Question: I am trying to add buttons on image overlay in product page,
so everything works fine on desktop mode, but it's not responsible cause main image size is with percent, so I want to make it responsible,
Check screenshot how it looks on mobile and desktop below:

here are css
'''
.media {
display: inline-block;
position: relative;
vertical-align: top;
width: 100%;
height: auto;
}
.media__image { display: block; }
.media__body {
background: #000;
bottom: 0;
color: white;
font-size: 1em;
left: 0;
opacity: 0;
overflow: hidden;
position: absolute;
text-align: center;
top: 0;
right: 0;
-webkit-transition: 0.6s;
transition: 0.6s;
}
.media__body:hover { opacity: 0.7; }
.media_bodyline {
width:0%;
margin:15px auto;
background-color:#ffffff;
-webkit-transition: all 500ms ease-out;
-moz-transition: all 500ms ease-out;
-o-transition: all 500ms ease-out;
transition: all 500ms ease-out;
}
.media__body:hover .media_bodyline {
width:60%;
}
.media__body:hover:after,
.media__body:hover:before {
-webkit-transform: scale(1);
-ms-transform: scale(1);
transform: scale(1);
opacity: 1;
}
.buyicon {
height:42px!important;
width:42px!important;
display: inline!important;
}
.media__body div { padding-bottom: 10px !important; }
.media__body p { margin-bottom: 1.5em; }
.media__mid {
width: 100%;
height: 50%;
top: 30%;
margin: 0px auto;
position: relative;}
'''
and html
'''
<div class="media"><a href="<?php the_permalink(); ?>">
<?php
/**
* woocommerce_before_shop_loop_item_title hook
*
* @hooked woocommerce_show_product_loop_sale_flash - 10
* @hooked woocommerce_template_loop_product_thumbnail - 10
*/
do_action( 'woocommerce_before_shop_loop_item_title' );
?>
</a>
<div class="media__body">
<div class="media__mid">
<div><a href="<?php the_permalink(); ?>"><img class="buyicon" src="/wp-content/uploads/2015/06/link-details.png" ></a></div>
<hr class="media_bodyline"></hr>
<div><?php do_action( 'woocommerce_after_shop_loop_item' ); ?></div>
</div>
</div>
</div>![enter image description here][1]
'''
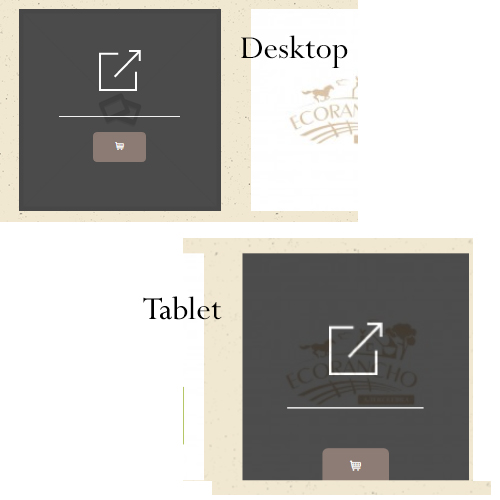
Answer: If you want to center something whose container's size may change, I suggest doing it with JQuery.
'''
function centerItem(){
var imgHeight = $(your_image_identifier).height();
var halfImgHeight = imgHeight/2;
$(your_button_identifier).css("top", halfImgHeight+"px");
}
window.onload = centerItem;
'''
If you want to align it EXACTLY at the center, you should do it this way:
'''
function centerItem(){
var imgHeight = $(your_image_identifier).height();
var halfImgHeight = imgHeight/2-(HALF OF YOUR BUTTON HEIGHT);
$(your_button_identifier).css("top", halfImgHeight+"px");
}
window.onload = centerItem;
'''
I hope this helps you.
EDIT: Maybe you would also want to bind this function to the onresize event.
'$('body').onresize = centerItem;'